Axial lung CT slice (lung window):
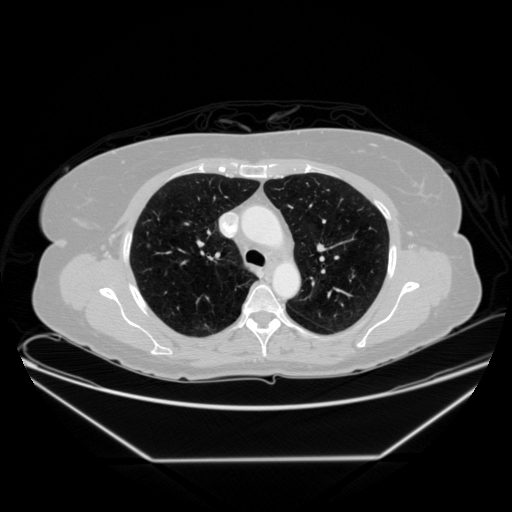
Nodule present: no